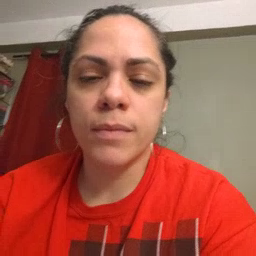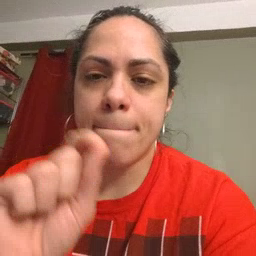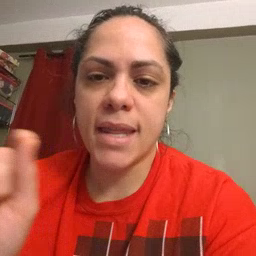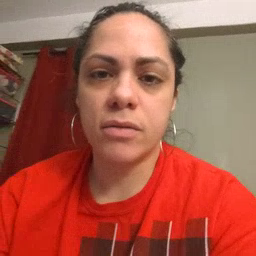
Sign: pen